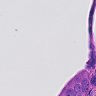
Metastatic tissue present: yes